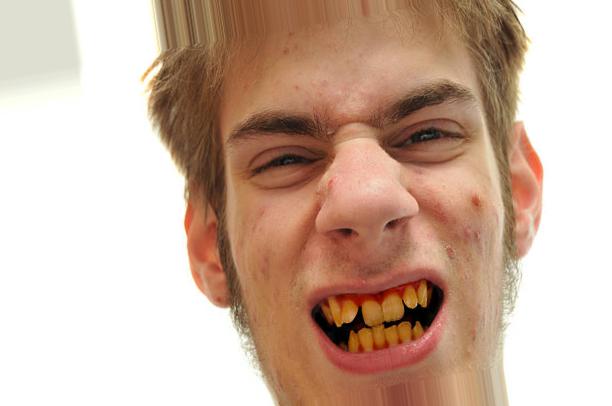
Condition: Tooth Discoloration